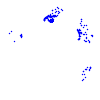
Particle: pion